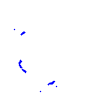
Particle: proton